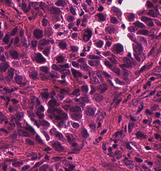
Tumor epithelial tissue: yes
Tumor-associated stroma tissue: yes
Normal tissue: no